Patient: sex M, age 30
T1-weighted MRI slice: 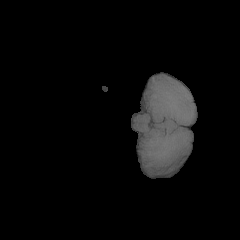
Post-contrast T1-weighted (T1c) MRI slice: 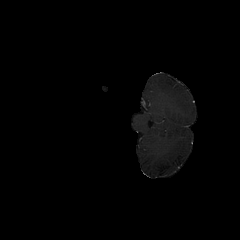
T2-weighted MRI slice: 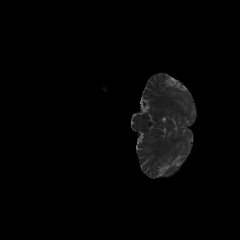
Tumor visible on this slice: no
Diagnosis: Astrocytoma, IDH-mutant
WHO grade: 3